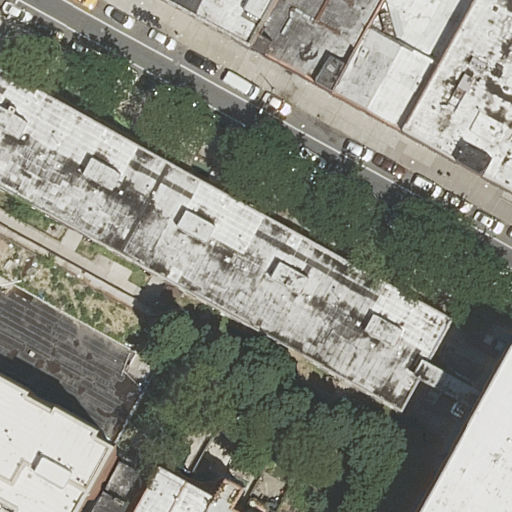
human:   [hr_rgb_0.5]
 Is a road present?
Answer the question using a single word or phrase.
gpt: yes

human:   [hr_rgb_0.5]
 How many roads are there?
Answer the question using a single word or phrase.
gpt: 1

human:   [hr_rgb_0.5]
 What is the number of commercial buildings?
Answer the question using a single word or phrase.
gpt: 0

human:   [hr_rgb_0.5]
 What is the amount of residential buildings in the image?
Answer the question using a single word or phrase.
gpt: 10

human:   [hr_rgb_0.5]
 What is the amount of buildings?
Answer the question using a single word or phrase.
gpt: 10

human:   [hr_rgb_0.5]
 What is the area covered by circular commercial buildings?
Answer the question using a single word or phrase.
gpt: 0m2

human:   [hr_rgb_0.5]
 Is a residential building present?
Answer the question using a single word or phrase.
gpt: yes

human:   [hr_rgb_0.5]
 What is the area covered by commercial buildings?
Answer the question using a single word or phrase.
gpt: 0m2

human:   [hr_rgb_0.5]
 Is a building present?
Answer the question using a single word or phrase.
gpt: yes

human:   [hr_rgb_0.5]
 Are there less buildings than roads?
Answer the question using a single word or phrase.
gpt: no

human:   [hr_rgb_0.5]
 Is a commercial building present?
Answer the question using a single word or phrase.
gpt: no

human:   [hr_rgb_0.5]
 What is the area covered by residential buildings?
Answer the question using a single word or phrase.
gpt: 9947m2

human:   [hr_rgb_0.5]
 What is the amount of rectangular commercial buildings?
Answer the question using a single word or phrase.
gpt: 0

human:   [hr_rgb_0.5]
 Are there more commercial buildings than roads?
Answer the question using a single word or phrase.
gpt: no

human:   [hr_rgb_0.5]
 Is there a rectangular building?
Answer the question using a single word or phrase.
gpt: yes

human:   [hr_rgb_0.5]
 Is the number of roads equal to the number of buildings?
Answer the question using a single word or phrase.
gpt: no

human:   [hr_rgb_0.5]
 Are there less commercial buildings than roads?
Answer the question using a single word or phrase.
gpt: yes

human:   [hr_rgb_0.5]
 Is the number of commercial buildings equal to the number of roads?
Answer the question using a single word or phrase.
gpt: no

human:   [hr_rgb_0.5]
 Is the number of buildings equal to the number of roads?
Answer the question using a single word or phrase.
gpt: no

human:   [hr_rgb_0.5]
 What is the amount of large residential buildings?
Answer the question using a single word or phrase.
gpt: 5

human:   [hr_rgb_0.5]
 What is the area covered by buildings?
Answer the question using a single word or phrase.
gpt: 9947m2

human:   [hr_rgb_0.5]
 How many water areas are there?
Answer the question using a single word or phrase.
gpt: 0

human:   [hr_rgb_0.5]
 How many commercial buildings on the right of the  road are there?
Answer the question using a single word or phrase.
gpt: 0

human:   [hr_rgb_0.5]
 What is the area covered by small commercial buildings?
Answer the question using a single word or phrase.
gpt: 0m2

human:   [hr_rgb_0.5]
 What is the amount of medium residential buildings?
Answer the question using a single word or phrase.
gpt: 3

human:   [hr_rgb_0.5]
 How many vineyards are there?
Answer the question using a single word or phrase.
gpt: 0

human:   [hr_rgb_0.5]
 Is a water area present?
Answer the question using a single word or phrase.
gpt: no

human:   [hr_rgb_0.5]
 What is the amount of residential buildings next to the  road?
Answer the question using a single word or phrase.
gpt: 10

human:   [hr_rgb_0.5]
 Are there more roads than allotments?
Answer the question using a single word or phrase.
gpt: yes

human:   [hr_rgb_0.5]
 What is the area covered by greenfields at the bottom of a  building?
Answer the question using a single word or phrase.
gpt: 0m2

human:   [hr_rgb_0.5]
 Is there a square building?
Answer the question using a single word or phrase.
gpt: no

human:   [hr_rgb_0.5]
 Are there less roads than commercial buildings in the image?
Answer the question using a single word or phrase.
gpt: no

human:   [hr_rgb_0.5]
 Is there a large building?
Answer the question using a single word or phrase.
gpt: yes

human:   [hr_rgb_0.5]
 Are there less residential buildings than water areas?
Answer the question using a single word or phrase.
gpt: no

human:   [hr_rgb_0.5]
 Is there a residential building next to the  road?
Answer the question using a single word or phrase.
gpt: yes

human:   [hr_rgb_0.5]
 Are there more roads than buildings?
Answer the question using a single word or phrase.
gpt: no

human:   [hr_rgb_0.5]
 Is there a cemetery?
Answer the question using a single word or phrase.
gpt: no

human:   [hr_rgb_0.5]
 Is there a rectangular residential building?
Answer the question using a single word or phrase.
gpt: yes

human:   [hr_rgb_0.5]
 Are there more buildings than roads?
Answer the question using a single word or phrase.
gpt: yes

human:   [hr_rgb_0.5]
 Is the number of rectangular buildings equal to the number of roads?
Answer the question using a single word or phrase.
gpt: no

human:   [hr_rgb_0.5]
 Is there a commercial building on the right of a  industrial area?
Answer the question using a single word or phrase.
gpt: no

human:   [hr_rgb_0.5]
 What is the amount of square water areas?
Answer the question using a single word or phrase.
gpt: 0

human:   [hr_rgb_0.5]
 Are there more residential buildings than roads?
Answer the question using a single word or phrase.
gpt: yes

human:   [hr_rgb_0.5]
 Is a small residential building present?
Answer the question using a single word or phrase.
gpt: yes

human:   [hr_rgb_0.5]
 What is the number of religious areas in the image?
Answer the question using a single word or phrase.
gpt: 0

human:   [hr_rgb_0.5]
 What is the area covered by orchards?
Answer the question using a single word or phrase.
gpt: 0m2

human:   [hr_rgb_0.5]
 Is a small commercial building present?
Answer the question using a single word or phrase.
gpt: no

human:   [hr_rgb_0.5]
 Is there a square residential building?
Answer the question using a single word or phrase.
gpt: no

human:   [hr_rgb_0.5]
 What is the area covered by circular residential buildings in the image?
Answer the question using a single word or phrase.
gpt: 0m2

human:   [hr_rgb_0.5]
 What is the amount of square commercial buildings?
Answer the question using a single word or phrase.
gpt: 0

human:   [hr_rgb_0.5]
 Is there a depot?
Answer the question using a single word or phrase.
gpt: no

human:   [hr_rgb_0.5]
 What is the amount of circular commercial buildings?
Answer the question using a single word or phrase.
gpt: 0

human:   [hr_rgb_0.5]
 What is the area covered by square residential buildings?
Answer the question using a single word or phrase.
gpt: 0m2

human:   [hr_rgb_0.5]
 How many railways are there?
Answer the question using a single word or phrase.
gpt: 0

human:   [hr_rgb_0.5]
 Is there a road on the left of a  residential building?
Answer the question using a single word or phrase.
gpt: yes

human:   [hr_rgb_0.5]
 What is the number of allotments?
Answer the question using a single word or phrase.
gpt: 0

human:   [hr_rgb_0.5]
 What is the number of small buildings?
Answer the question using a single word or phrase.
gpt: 2

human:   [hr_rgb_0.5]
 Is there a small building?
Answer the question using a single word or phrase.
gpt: yes

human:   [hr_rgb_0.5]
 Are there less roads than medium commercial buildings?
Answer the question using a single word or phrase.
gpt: no

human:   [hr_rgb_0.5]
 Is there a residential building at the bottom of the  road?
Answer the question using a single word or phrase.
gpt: yes

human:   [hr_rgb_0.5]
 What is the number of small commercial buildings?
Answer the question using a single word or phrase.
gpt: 0

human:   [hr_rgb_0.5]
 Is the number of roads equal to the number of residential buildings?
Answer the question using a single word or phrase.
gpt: no

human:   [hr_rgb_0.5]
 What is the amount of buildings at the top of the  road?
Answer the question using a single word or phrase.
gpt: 3

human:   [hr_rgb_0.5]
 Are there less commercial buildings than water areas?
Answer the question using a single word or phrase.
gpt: no